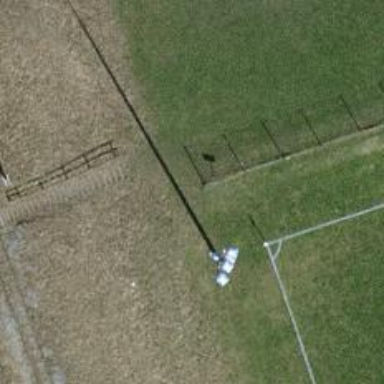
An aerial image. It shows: Wire fence is in place.